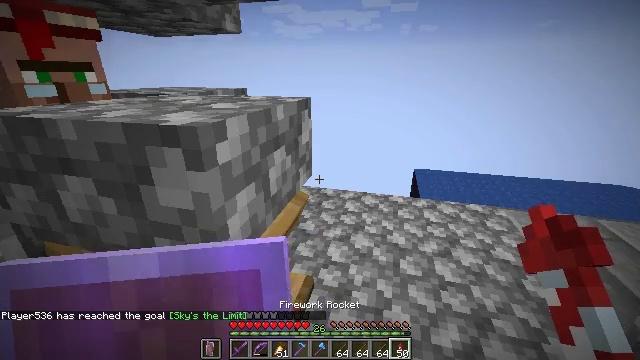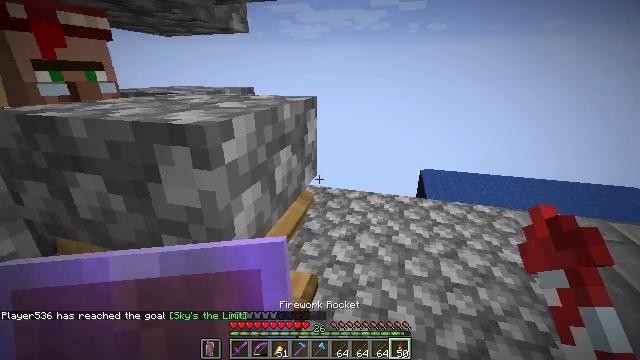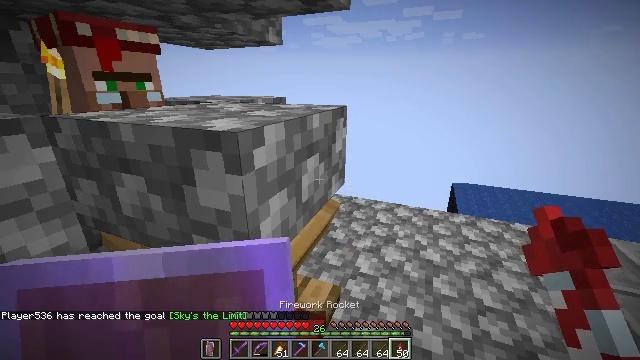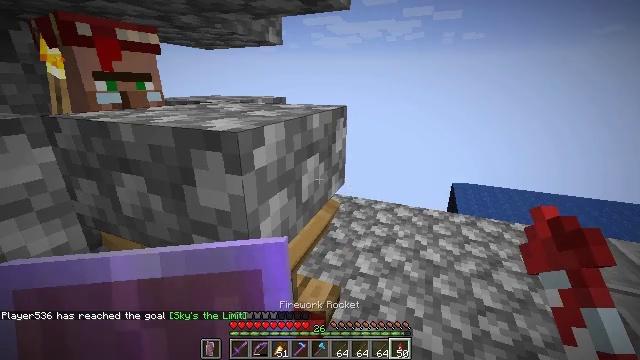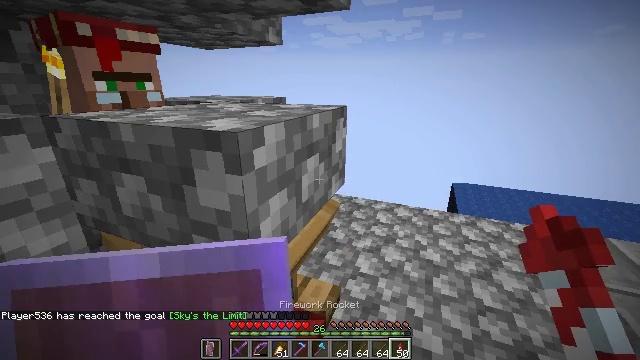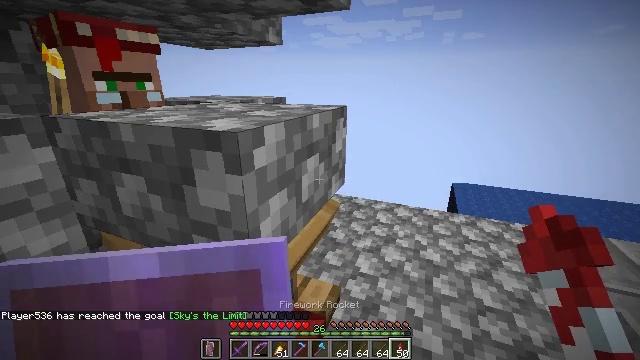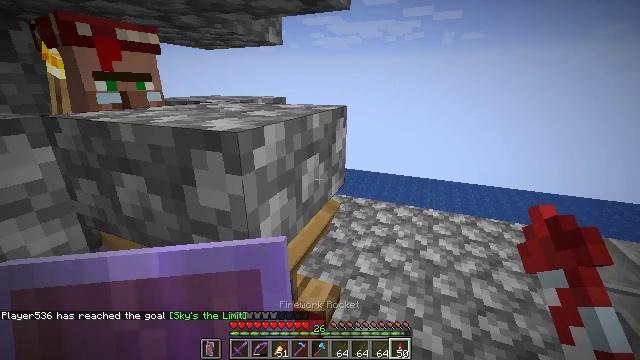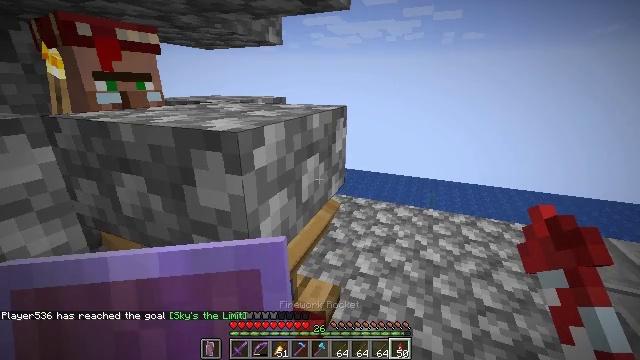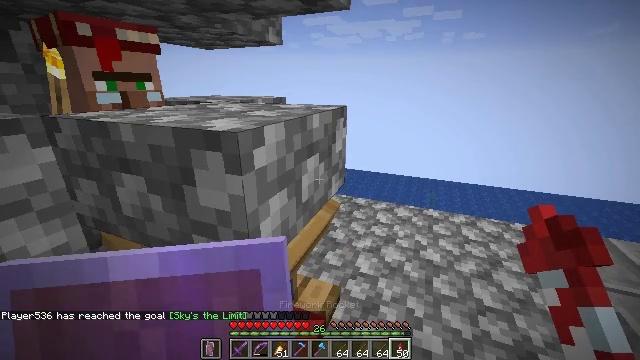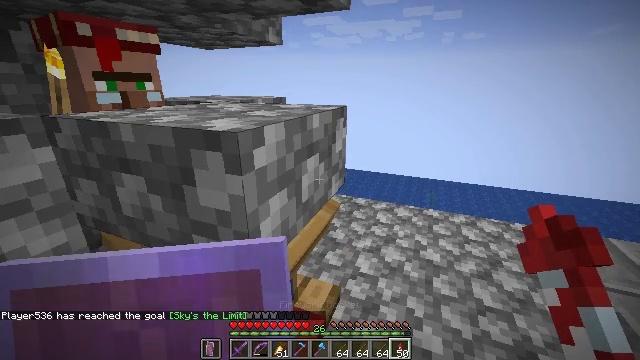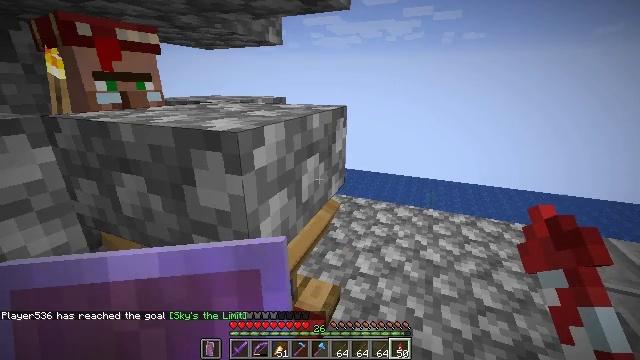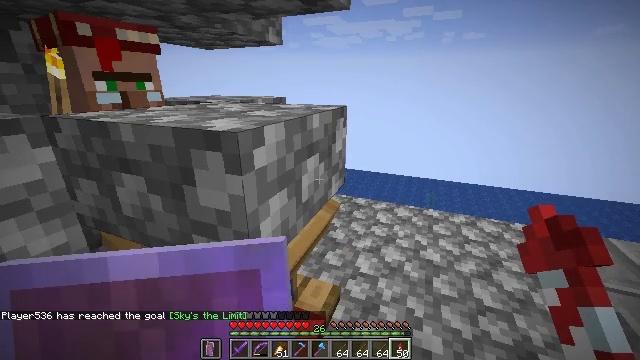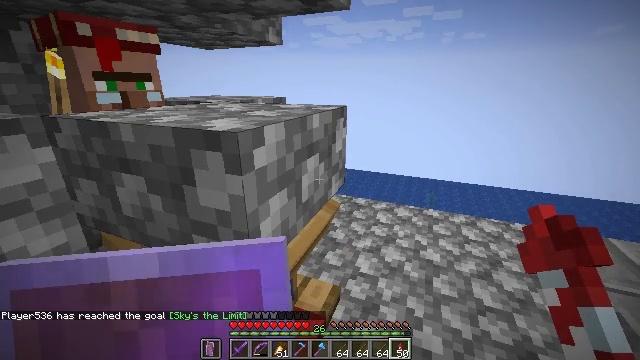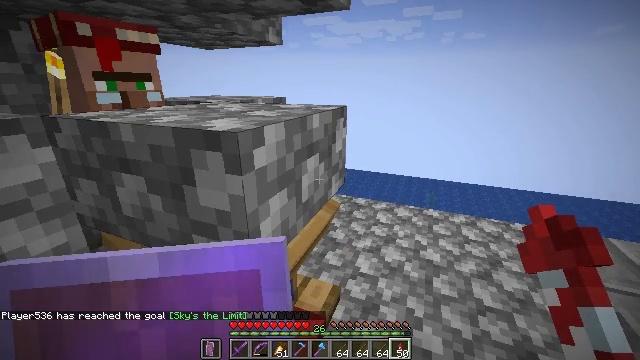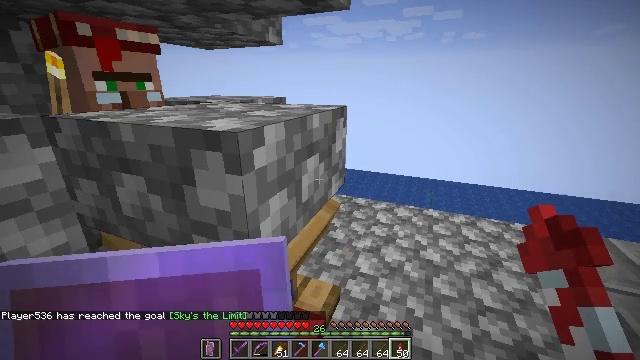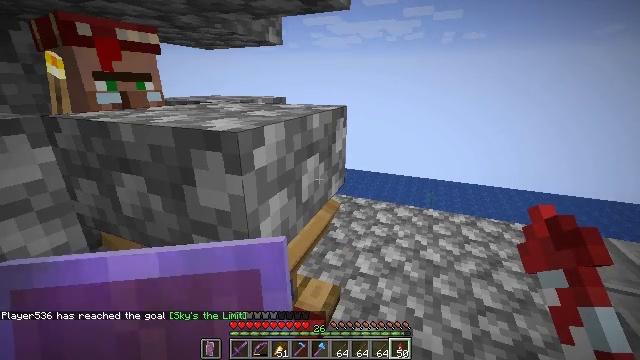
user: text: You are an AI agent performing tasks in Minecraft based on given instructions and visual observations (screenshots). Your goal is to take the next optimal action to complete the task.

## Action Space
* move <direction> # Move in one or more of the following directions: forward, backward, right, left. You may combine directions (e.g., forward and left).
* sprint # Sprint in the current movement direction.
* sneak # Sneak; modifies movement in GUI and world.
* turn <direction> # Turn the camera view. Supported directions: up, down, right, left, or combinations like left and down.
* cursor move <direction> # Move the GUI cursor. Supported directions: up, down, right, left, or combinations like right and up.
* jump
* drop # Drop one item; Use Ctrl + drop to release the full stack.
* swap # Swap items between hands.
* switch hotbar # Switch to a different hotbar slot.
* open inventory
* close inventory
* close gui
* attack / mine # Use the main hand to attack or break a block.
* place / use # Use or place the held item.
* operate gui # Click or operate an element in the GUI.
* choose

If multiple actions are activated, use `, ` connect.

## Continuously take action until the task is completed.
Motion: motion action
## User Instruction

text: craft item air
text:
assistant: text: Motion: turn left
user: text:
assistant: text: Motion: turn left and up
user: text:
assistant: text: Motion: no_op
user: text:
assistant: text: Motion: no_op
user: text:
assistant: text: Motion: no_op
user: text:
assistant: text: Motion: no_op
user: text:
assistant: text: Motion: no_op
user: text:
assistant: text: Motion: no_op
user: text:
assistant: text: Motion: no_op
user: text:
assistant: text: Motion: no_op
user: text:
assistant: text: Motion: no_op
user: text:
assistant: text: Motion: no_op
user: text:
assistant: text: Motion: no_op
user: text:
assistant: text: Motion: no_op
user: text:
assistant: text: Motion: no_op
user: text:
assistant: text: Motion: no_op
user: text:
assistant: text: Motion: turn right and down
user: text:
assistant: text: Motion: turn right and down
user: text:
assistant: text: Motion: turn right and down
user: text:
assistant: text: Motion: turn left and down
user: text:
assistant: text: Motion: no_op
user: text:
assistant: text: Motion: no_op
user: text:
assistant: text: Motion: no_op
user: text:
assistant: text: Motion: no_op
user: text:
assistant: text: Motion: no_op
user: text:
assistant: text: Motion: no_op
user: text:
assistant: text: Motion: turn left
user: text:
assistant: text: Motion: turn left
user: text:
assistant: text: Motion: no_op
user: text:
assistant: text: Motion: no_op